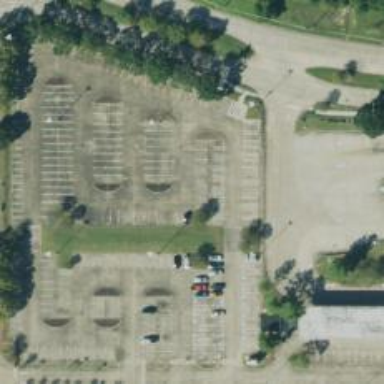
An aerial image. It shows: Parking space is available.